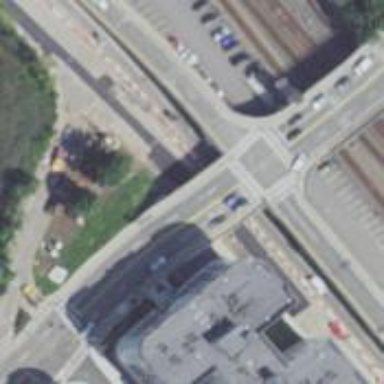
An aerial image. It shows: Secondary link road crossing over bridge.